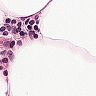
Metastatic tissue present: no